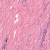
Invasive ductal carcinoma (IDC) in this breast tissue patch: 0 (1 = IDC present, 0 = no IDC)